Field crop: maize
Growth stage: 1
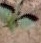
Species: datura